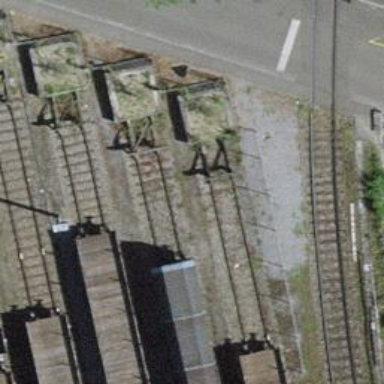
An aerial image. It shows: Railway buffer stop.